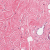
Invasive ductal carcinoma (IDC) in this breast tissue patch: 0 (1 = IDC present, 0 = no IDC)